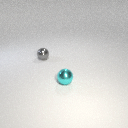
small cyan metal sphere to the right of small gray metal sphere